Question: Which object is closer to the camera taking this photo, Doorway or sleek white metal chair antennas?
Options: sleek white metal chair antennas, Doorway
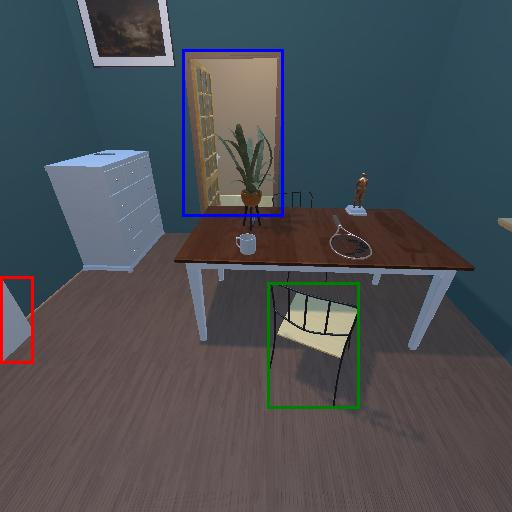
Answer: sleek white metal chair antennas